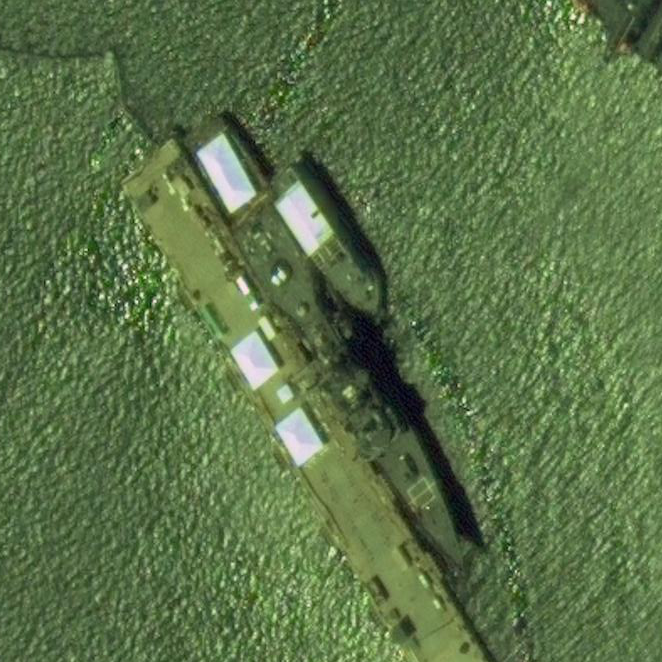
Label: cruiser